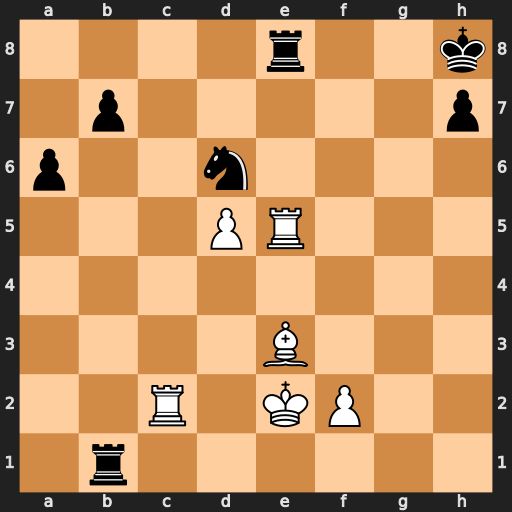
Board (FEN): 4r2k/1p5p/p2n4/3PR3/8/4B3/2R1KP2/1r6
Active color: w
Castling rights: -
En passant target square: -
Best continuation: Rxe8+ Nxe8 Rc8 Kg7 Rxe8